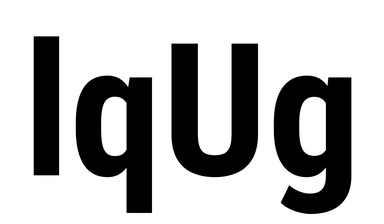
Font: Roboto_Condensed_Bold